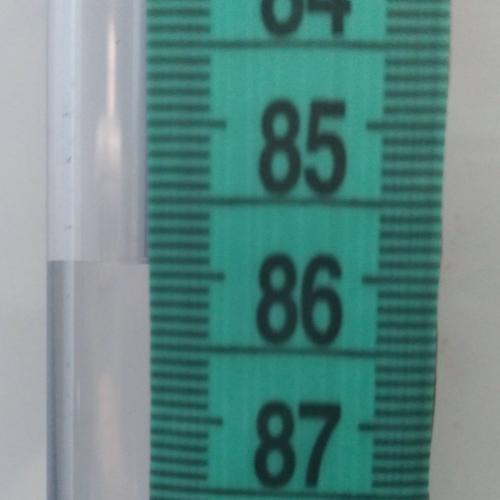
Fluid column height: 85.9 cm